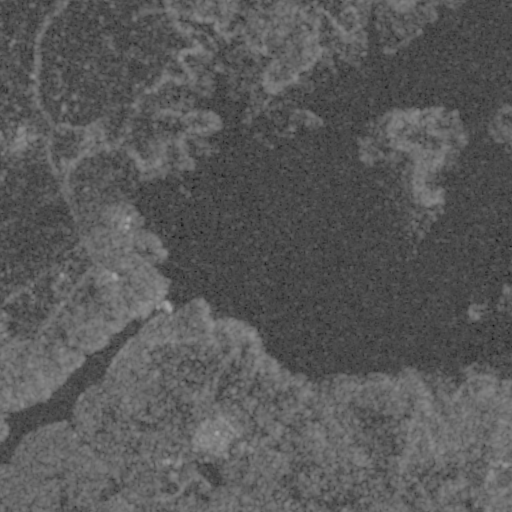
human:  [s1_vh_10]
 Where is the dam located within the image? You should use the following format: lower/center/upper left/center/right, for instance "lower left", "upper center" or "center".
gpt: The dam is located in the center left of the image.
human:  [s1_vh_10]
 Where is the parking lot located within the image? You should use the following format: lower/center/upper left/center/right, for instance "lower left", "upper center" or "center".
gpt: The parking lot is located in the lower center of the image.
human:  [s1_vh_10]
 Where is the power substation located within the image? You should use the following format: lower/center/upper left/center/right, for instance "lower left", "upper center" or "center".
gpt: The power substation is located in the center left of the image.
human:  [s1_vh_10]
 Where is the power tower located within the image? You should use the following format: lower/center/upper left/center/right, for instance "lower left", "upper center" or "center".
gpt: The power tower is located in the center left of the image.
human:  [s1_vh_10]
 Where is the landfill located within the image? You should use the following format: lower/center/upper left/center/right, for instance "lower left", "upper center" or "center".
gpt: There is no landfill in the image.

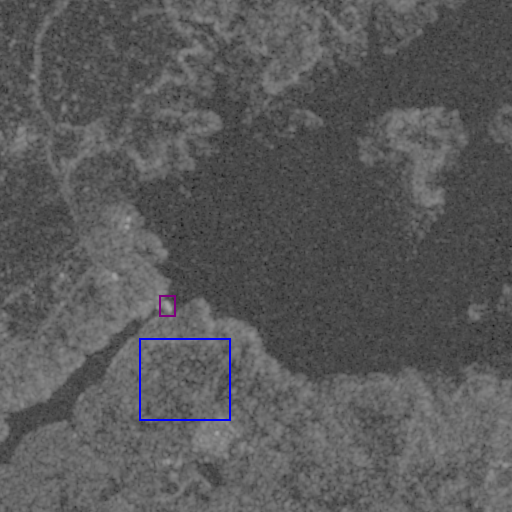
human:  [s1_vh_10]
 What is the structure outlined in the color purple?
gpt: The structure outlined in purple is a dam.
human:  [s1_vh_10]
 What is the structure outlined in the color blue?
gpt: The structure outlined in blue is a park.
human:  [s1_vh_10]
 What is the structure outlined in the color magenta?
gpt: There is no magenta outline.